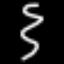
Label: squiggle